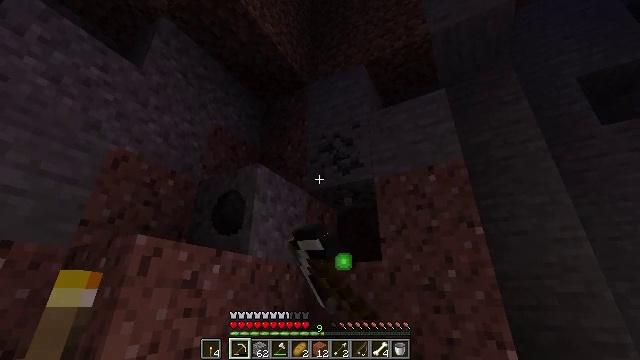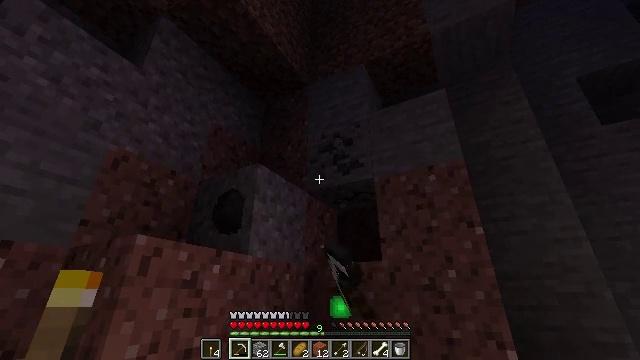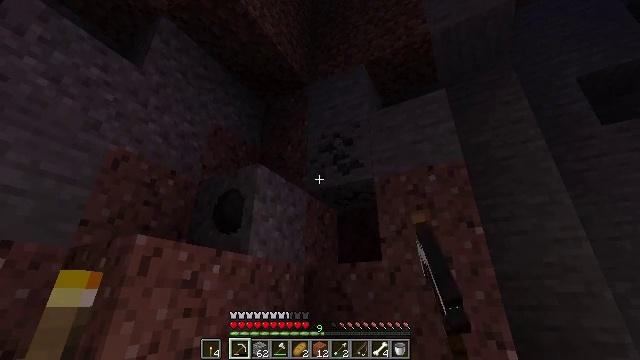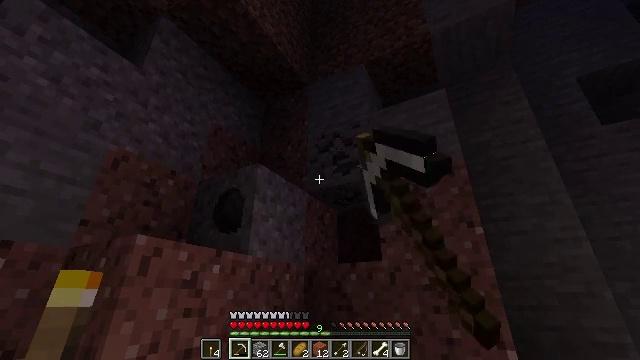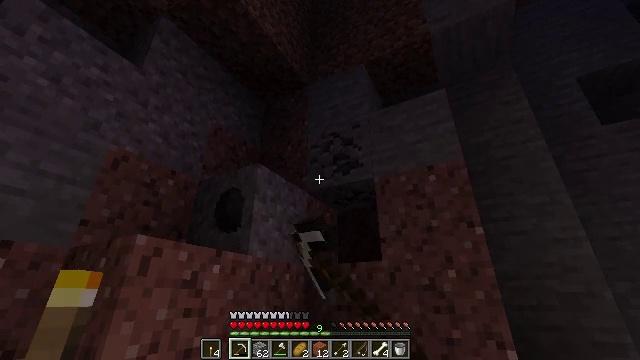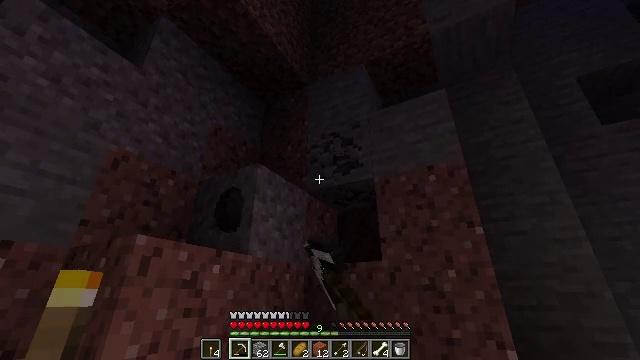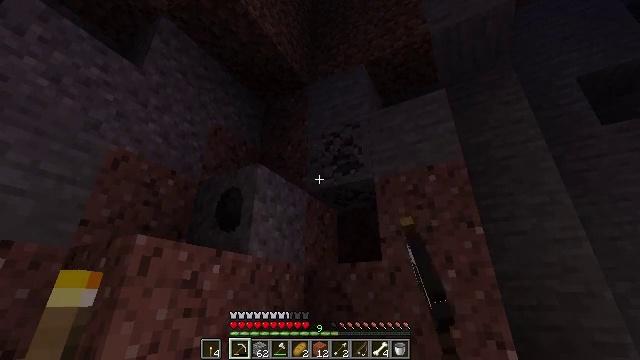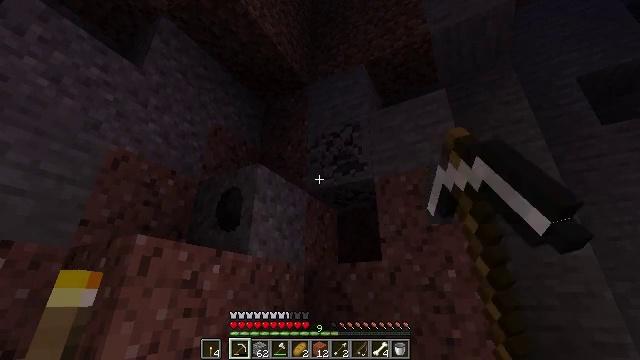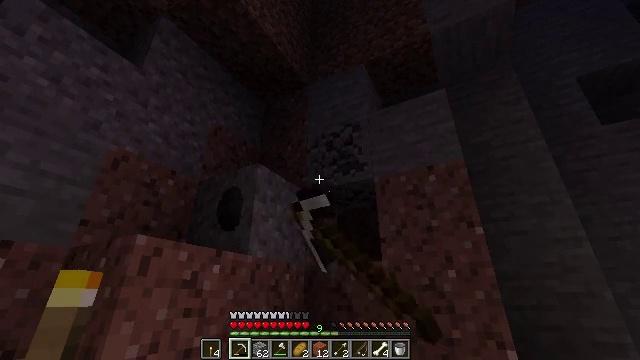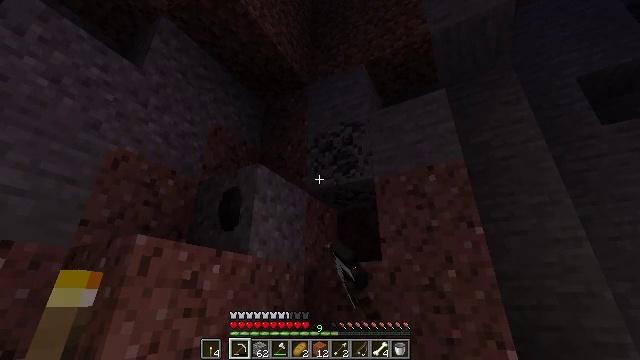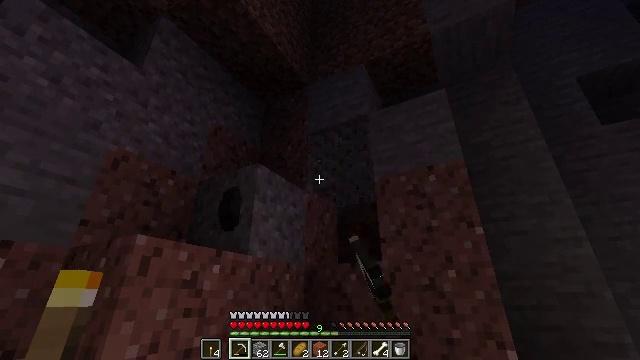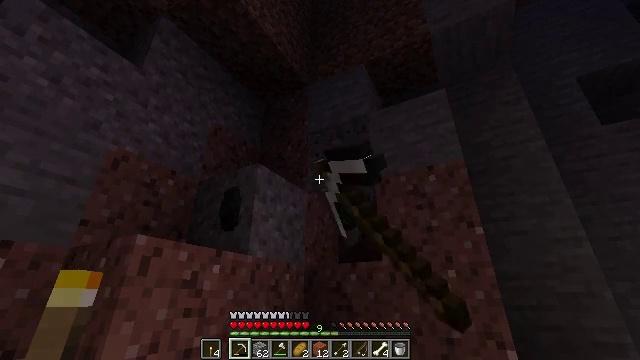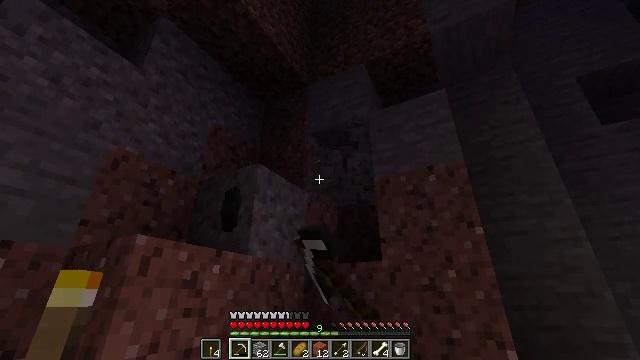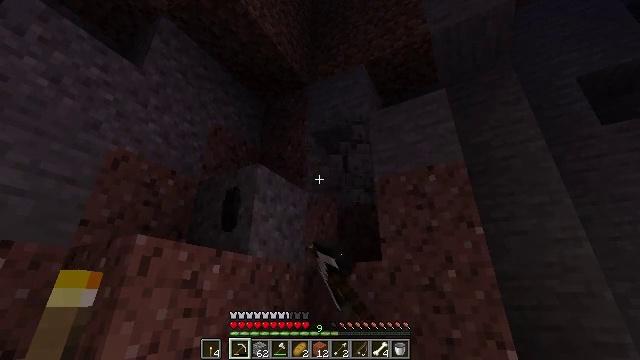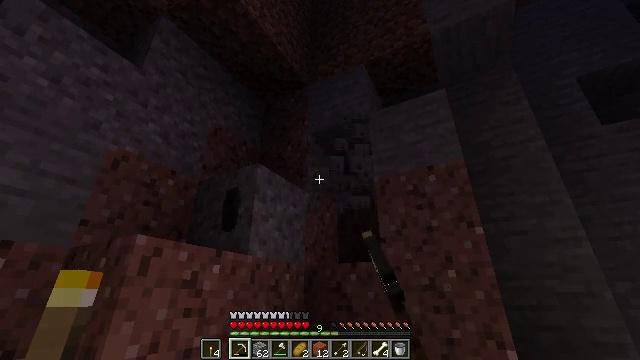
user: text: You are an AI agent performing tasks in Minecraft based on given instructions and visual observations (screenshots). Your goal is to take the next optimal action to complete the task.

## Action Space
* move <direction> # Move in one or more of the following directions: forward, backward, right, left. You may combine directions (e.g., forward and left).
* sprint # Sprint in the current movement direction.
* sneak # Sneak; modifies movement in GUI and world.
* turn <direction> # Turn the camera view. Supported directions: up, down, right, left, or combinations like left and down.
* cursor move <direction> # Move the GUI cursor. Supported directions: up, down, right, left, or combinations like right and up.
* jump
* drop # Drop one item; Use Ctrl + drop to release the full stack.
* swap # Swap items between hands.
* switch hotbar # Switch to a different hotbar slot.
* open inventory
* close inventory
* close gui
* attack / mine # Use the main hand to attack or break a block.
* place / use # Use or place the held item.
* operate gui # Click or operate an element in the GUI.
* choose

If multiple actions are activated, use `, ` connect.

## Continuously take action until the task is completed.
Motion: motion action
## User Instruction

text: Gather coal ore with a pickaxe.
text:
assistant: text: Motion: attack / mine
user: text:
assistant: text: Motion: attack / mine
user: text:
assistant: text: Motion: attack / mine
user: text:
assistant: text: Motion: attack / mine
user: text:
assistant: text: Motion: attack / mine
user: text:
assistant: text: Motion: attack / mine
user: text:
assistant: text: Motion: attack / mine
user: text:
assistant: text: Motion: attack / mine
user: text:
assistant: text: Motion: attack / mine
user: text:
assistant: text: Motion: attack / mine
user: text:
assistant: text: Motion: attack / mine
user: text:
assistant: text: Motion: attack / mine
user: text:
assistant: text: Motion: attack / mine
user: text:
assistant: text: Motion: attack / mine
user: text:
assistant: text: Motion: attack / mine